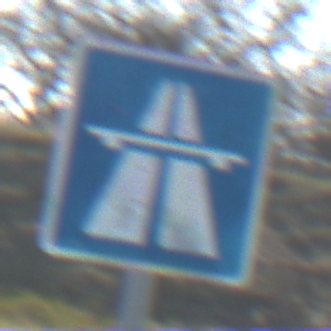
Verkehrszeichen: Autobahn
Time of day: MorningAfternoon
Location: Outdoor (Nature)
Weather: PartlyCloudy
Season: NotSpecified
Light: Natural